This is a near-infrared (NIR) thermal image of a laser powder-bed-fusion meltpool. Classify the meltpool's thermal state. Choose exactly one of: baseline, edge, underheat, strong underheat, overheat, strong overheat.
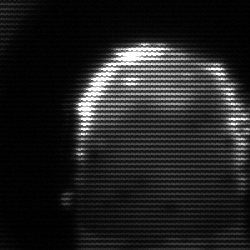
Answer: baseline